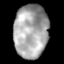
Tissue: lung
Cell type: T cells
Senescence score: 0.1804
Nuclear area (px): 1784
Mean DAPI intensity: 166.364